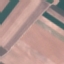
Land use / land cover: AnnualCrop